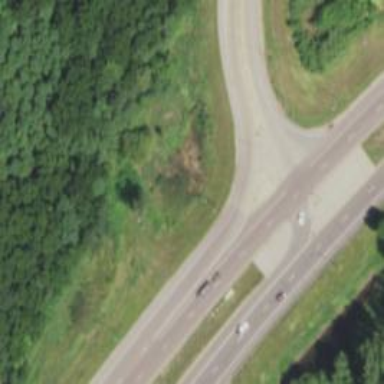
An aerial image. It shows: Asphalt trunk link motorroad.